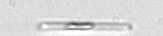
Label: Leptocylindrus